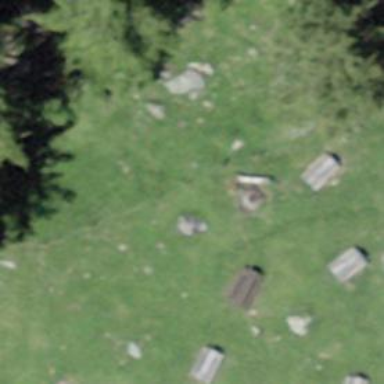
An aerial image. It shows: Picnic site popular for tourists.